Question: I load my google map with some markers and then when user click the date buttom I load it again and it works properly and my code is as follow:
'''
function maptest(){
$('#map_canvas').gmap('clear', 'markers');
demo.add(function () {
$('#map_canvas').gmap('destroy');
$('#map_canvas').gmap({ 'zoom': 3, 'disableDefaultUI': true }).bind('init', function (evt, map) {
var bounds = map.getBounds();
var mark1 = "hello";
var mark2 = "bye";
var temp = mark1;
var southWest = bounds.getSouthWest();
var northEast = bounds.getNorthEast();
var lngSpan = northEast.lng() - southWest.lng();
var latSpan = northEast.lat() - southWest.lat();
for (var i = 0; i < 1000; i++) {
if (i % 2 === 0) {
temp = mark2;
}
else {
temp = mark1;
}
var contentString = 'test';
$(this).gmap('addMarker',
{'id':'markers', 'position': new google.maps.LatLng(
southWest.lat() + latSpan * Math.random(),
southWest.lng() + lngSpan * Math.random()),
'content': contentString
}
).click(function (i) {
$('#map_canvas').gmap('openInfoWindow', {
content: this.content
}, this);
});
}
$(this).gmap('set', 'MarkerClusterer', new MarkerClusterer(map, $(this).gmap('get', 'markers')));
});
}).load();
'''
}
Now my problem is that after each time that I click date button which invokes maptest function the markers that was made before does not disappear and the number of markers gets doubles but I want just the markers for the new call to maptest() function. Can anyone guide me what is wrong with my code that I get duplication?
'''
var markers = [];
var j = 0;
$(function () {
$("#tt").click(function () {
clearMarkers1();
maptest();
});
$('#map_canvas').gmap({ 'zoom': 3, 'disableDefaultUI': true }).bind('init', function (evt, map) {
var bounds = map.getBounds();
var southWest = bounds.getSouthWest();
var northEast = bounds.getNorthEast();
var lngSpan = northEast.lng() - southWest.lng();
var latSpan = northEast.lat() - southWest.lat();
for (var i = 0; i < 3; i++) {
var $marker = $(this).gmap('addMarker',
{
'id': i, 'position': new google.maps.LatLng(
southWest.lat() + latSpan * Math.random(),
southWest.lng() + lngSpan * Math.random()),
'content': 'm_' + i
}).click(function (i) {
$('#map_canvas').gmap('openInfoWindow', {
content: this.content
}, this);
});
markers.push($marker); // add to the marker array
}
j = j + 3;
$(this).gmap('set', 'MarkerClusterer', new MarkerClusterer(map, $(this).gmap('get', 'markers')));
});
});
function clearMarkers1() {
for (var i = 0; i < j; i++) {
alert("clear : "+i);
if(typeof $('#map_canvas').gmap('get', 'markers')[i]!='undefined' )
{
$('#map_canvas').gmap('get', 'markers')[i].setMap(null);
}
}
}
function maptest()
{
$('#map_canvas').gmap('destroy');
$('#map_canvas').gmap({ 'zoom': 3, 'disableDefaultUI': true }).bind('init', function (evt, map)
{
var bounds = map.getBounds();
var southWest = bounds.getSouthWest();
var northEast = bounds.getNorthEast();
var lngSpan = northEast.lng() - southWest.lng();
var latSpan = northEast.lat() - southWest.lat();
for (var i = j; i < j + 3; i++) {
var contentString = 'bgg';
var $marker = $(this).gmap('addMarker',
{
'id': i, 'position': new google.maps.LatLng(
southWest.lat() + latSpan * Math.random(),
southWest.lng() + lngSpan * Math.random()),
'content': 'm_' + i
}).click(function (i) {
$('#map_canvas').gmap('openInfoWindow', {
content: this.content
}, this);
});
markers.push($marker); // add to the marker array
}
j = j + 3;
$(this).gmap('set', 'MarkerClusterer', new MarkerClusterer(map, $(this).gmap('get', 'markers')));
});
}
'''
My problem is solve the only error that I get is this:

'''
$(this).gmap('set', 'MarkerClusterer', new MarkerClusterer(map, $(this).gmap('get', 'markers')));
'''
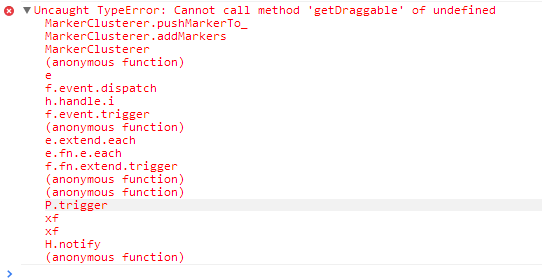
Answer: Start by removing the usage of the methods of the 'demo'-object. This object and it's methods are used by the example-pages for 'jquery-ui-map' for displaying the demos and are not a part of this library.
Each time you call maptest the function passed as argument to 'demo.add' will be pushed onto a stack, and when you call 'demo.load' all these functions will be executed.
---
related to the specific issue:
When you inspect the map you'll recognize that the previous markers have been removed successfully, but on each call you get 3 markers more.
In 'maptest()' you first 'destroy' the map(what removes the markers), and then you re-initialize the map and bind the 'init'-listener.
But: the 'init'-listener isn't bounded to the map, it's bounded to '$('#map-canvas')' , and it will never be removed, so on each call of 'maptest' you add 1 more 'init'-listener.
Solution: use 'one()' to add the listener, then the listener will be removed when he has been executed:
'''
function maptest(){
$('#map-canvas')
.gmap('destroy') //this will remove the markers
.gmap({'zoom': 2, 'disableDefaultUI':true})
.one('init', function() {
var map = $(this).gmap('get','map'),
bounds = map.getBounds(),
southWest = bounds.getSouthWest()
northEast = bounds.getNorthEast(),
lngSpan = northEast.lng() - southWest.lng(),
latSpan = northEast.lat() - southWest.lat();
for ( var i = 0; i < 3; i++ ) {
var lat = southWest.lat() + latSpan * Math.random()
lng = southWest.lng() + lngSpan * Math.random();
$('#map-canvas').gmap('addMarker', {
'ID':'m'+i ,
'position': new google.maps.LatLng(lat, lng)
}).click(function() {
$('#map-canvas')
.gmap('openInfoWindow',
{ content : 'Hello world!' },
this);
});
}
$('#map-canvas')
.gmap('set',
'MarkerClusterer',
new MarkerClusterer(map, $(this).gmap('get', 'markers')));
});
}
'''